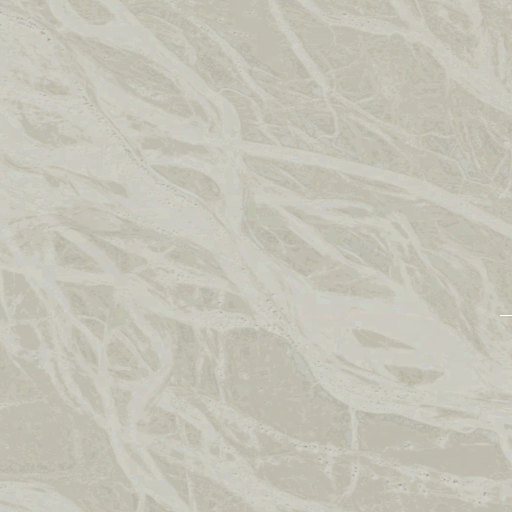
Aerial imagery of valley in Utah named Fish Springs Wash containing only barren land